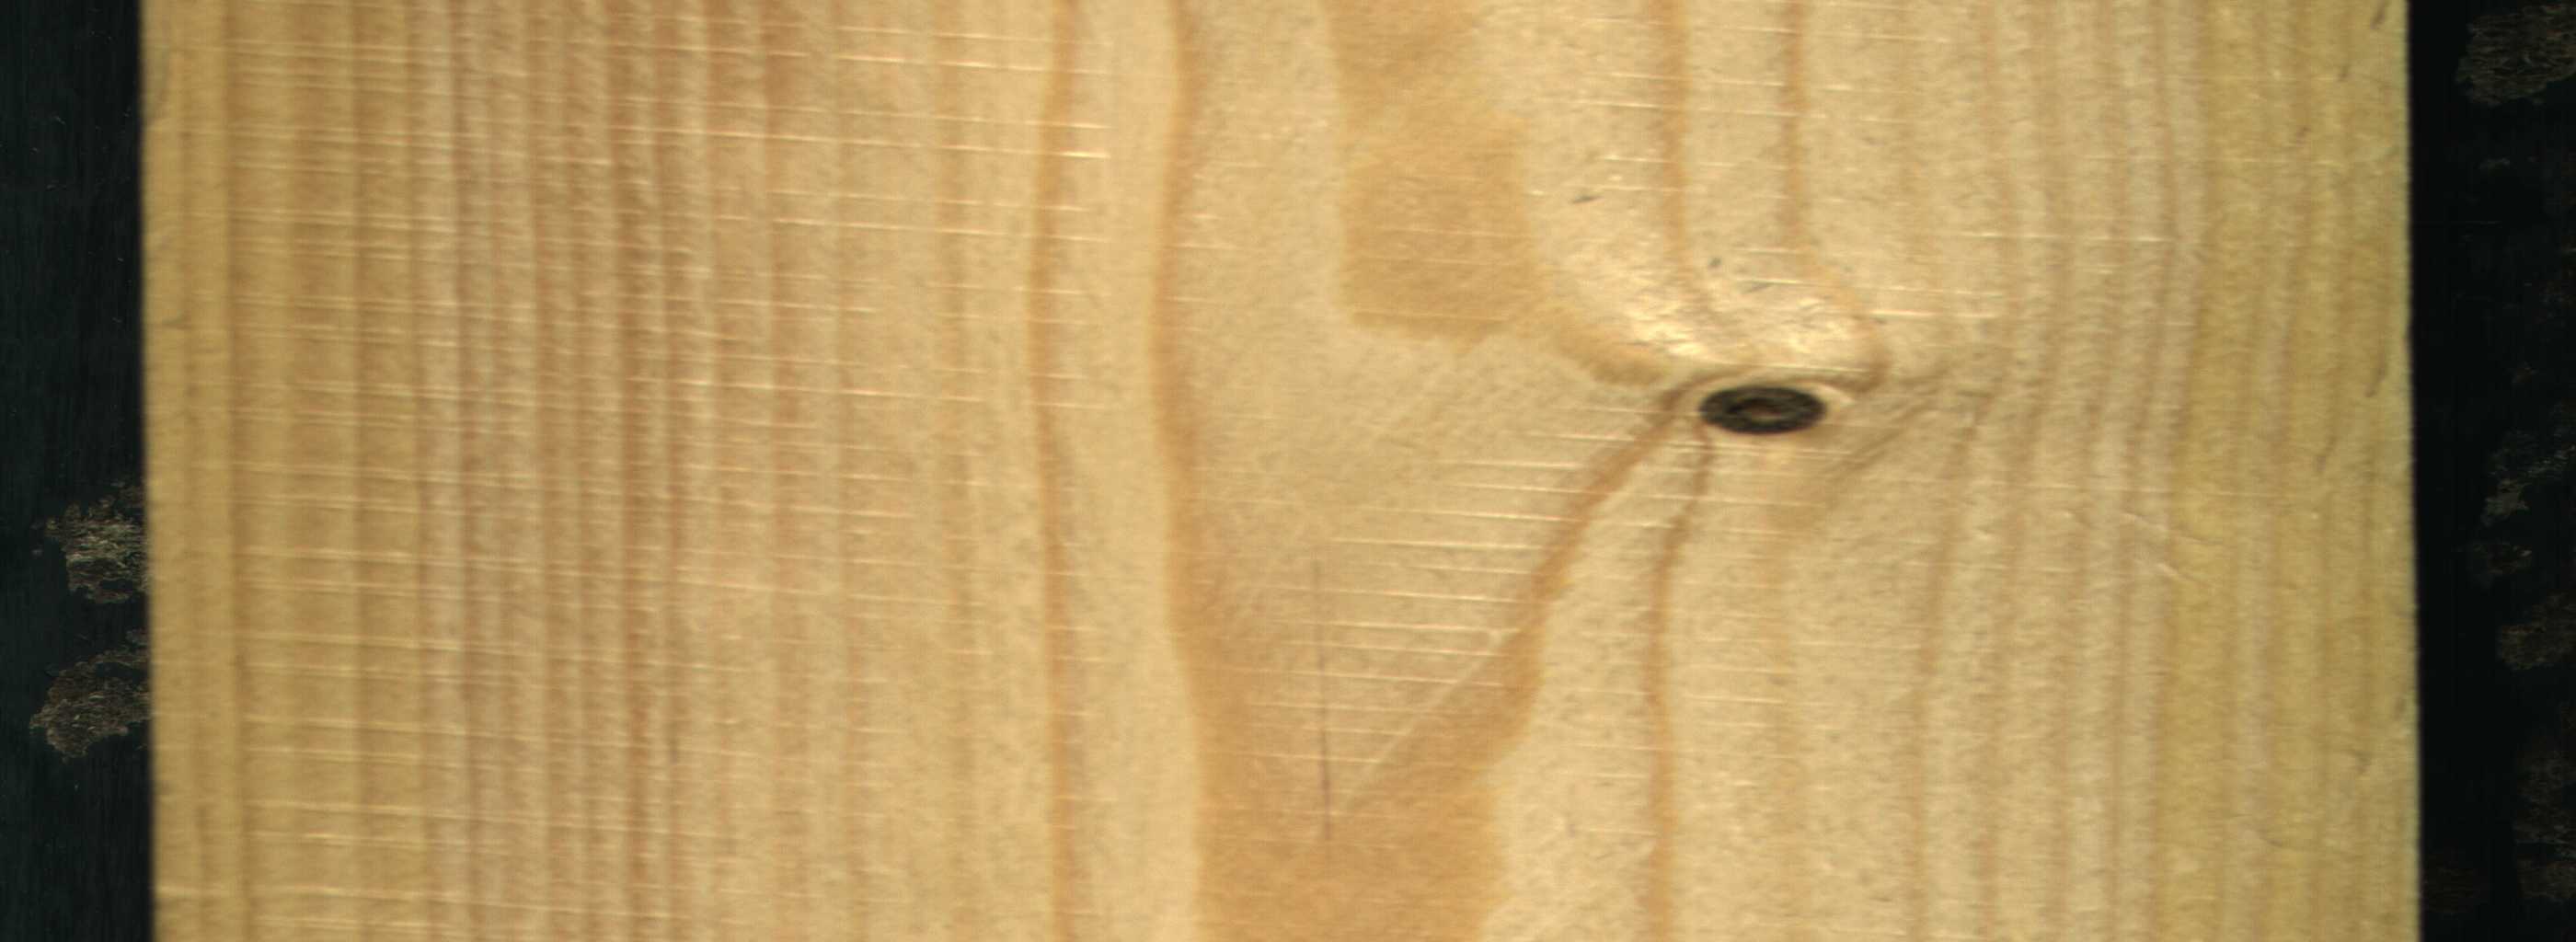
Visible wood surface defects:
Dead_Knot